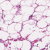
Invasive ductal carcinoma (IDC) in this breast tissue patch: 0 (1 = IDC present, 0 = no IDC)